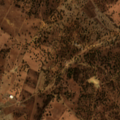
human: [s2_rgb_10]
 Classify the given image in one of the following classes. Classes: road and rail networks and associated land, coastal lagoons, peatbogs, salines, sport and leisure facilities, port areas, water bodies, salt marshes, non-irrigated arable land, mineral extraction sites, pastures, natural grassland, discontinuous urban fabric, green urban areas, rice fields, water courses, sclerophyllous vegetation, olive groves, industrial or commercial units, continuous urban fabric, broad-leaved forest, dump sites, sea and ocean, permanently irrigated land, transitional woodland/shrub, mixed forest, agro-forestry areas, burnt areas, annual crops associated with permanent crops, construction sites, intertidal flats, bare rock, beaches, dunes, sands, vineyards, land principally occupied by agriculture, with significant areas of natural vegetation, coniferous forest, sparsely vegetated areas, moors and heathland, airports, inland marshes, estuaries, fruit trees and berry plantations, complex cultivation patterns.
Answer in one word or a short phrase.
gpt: non-irrigated arable land, pastures, agro-forestry areas